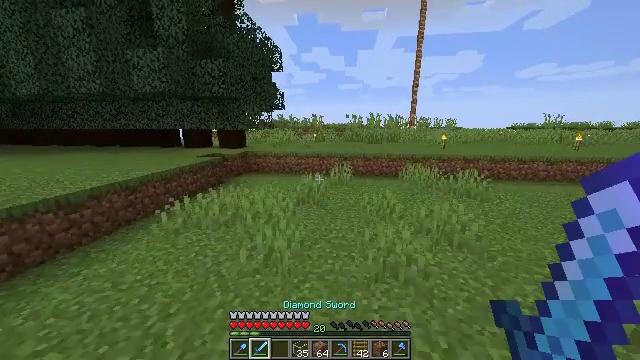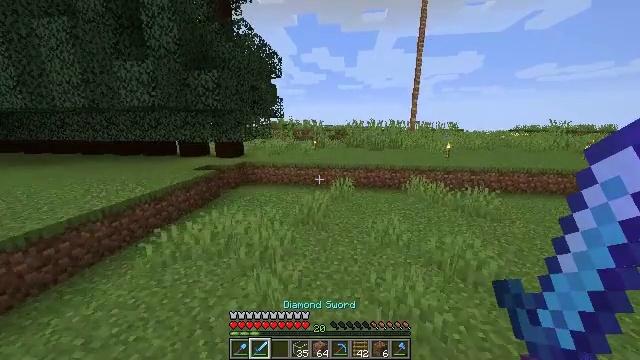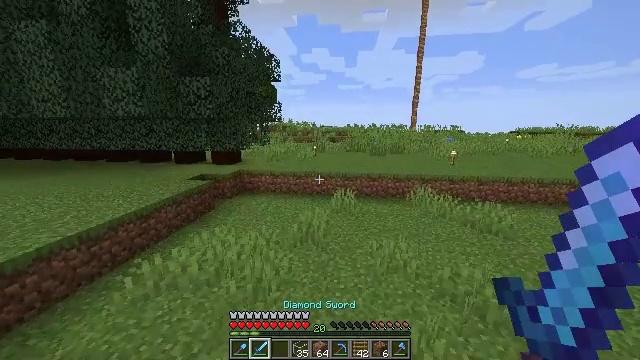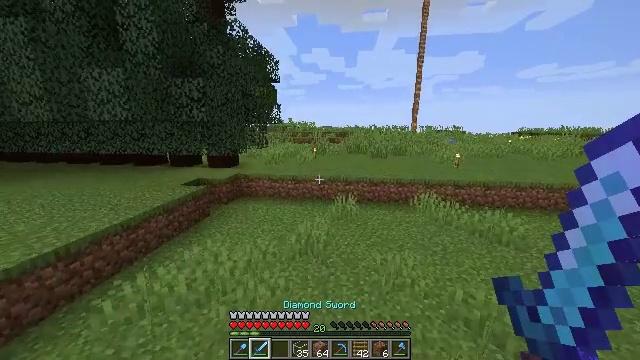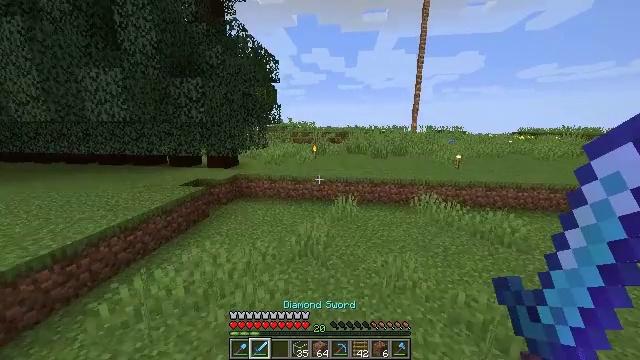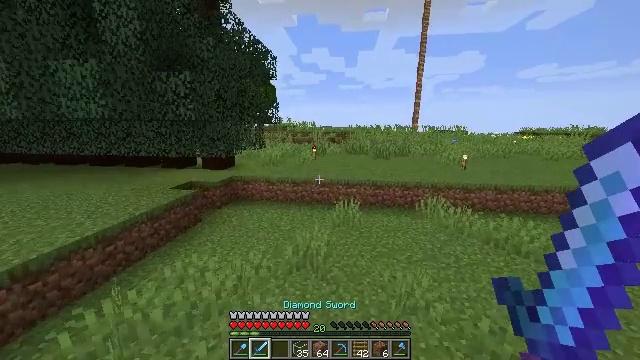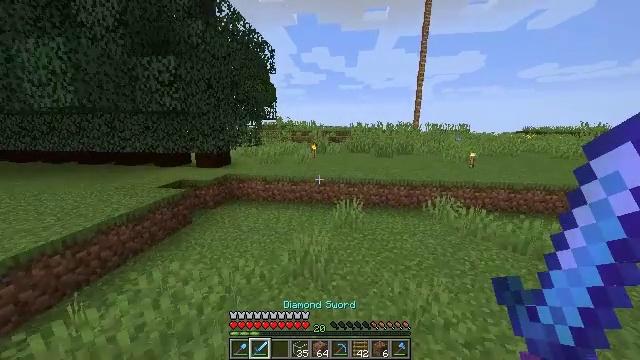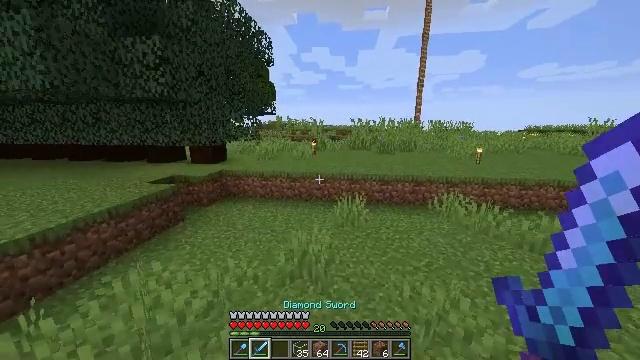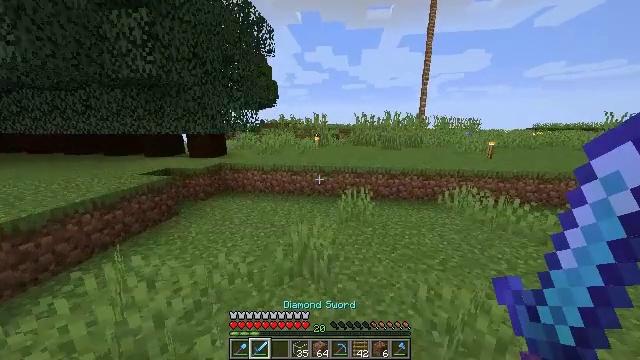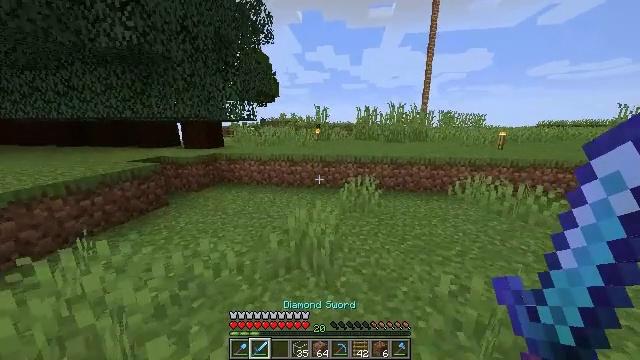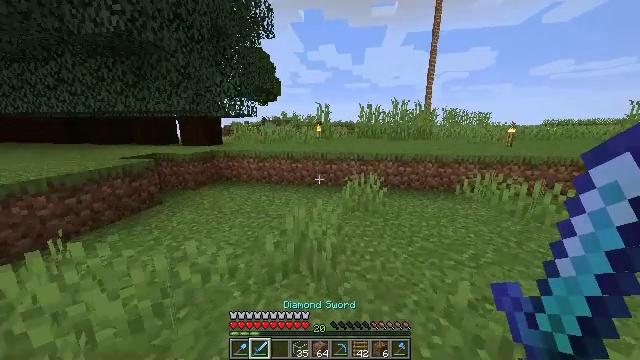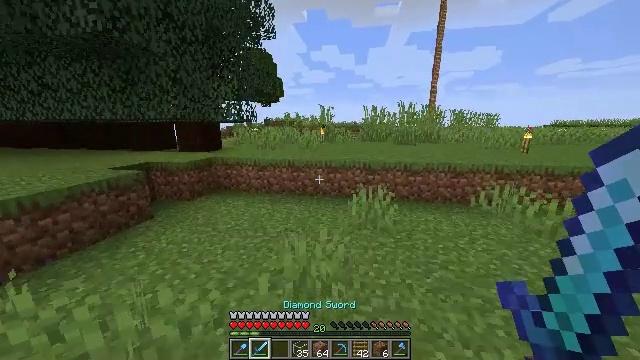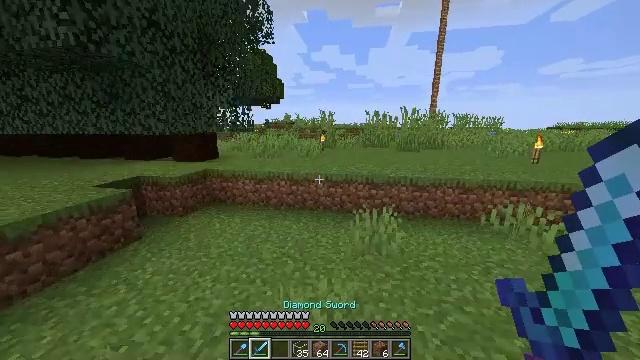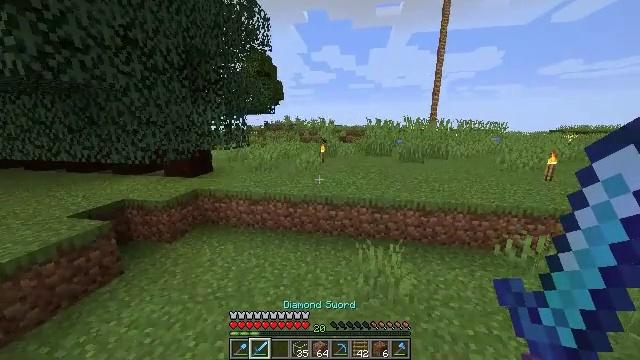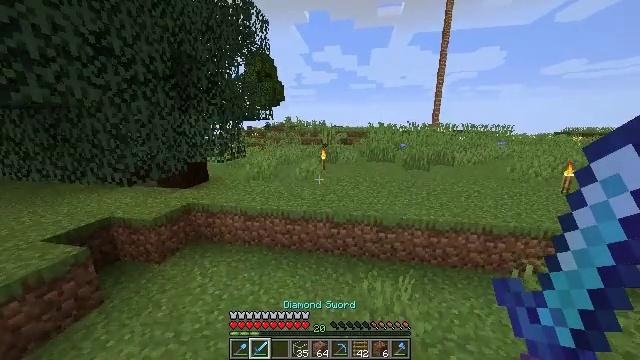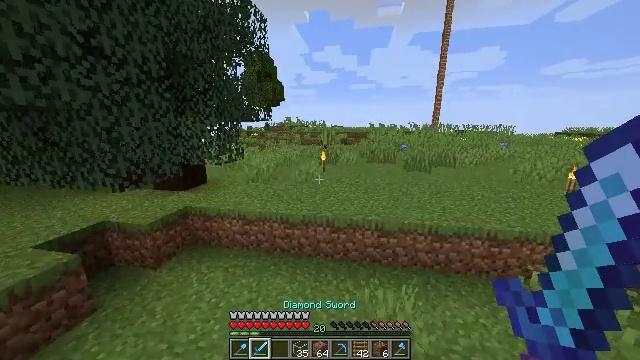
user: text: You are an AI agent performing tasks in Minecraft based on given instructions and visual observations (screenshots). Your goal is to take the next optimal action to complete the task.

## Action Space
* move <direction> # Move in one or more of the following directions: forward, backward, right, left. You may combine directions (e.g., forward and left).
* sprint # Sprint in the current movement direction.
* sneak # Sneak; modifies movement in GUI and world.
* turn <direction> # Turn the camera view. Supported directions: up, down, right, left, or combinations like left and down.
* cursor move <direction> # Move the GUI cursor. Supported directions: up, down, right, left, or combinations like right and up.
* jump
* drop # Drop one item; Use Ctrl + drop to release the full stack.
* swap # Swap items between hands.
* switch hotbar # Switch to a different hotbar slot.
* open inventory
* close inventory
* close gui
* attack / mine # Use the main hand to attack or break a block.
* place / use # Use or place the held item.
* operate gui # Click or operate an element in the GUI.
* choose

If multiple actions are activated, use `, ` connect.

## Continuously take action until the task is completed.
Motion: motion action
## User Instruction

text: Gather the ladder by attacking it.
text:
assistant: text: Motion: move forward, jump
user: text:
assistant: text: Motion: move forward, jump
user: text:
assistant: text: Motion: move forward, sprint, jump
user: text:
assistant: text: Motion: move forward, sprint, jump
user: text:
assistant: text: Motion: move forward, sprint, jump
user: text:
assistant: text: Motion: move forward, jump
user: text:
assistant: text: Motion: move forward, jump
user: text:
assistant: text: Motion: move forward, jump
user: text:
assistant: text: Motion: move forward, jump
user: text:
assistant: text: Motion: move forward, jump
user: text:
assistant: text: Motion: move forward, jump
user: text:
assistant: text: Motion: move forward, sprint, jump
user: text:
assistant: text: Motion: move forward, sprint, jump
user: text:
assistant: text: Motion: move forward, sprint, jump
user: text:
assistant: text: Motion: move forward, sprint, jump
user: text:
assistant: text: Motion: move forward, jump
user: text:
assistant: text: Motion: move forward, jump
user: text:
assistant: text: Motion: move forward, jump
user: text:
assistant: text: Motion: move forward, jump
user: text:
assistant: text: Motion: move forward, jump
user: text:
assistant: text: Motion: move forward, sprint, turn left and up, jump
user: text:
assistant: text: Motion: move forward, sprint, turn left and up, jump
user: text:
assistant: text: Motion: move forward, sprint, turn left and up, jump
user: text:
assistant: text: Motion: move forward, jump
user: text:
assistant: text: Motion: move forward, jump
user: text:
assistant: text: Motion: move forward, jump
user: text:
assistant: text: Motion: move forward, jump
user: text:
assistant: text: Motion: move forward, jump
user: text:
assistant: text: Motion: move forward, jump
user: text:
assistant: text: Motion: move forward, sprint, jump